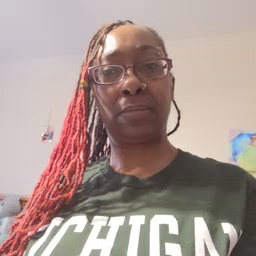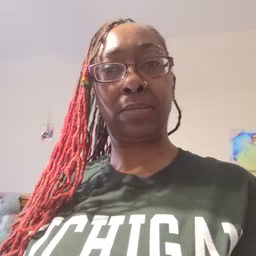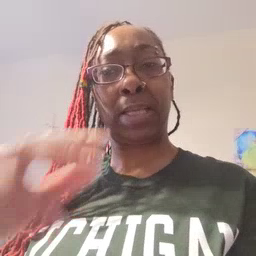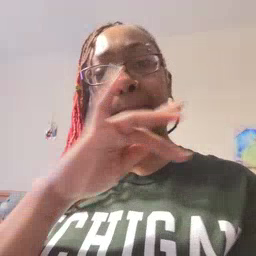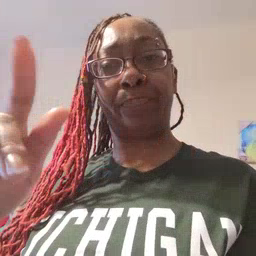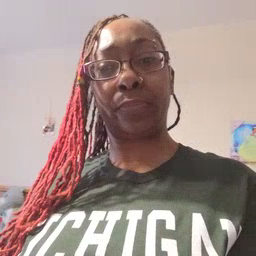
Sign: empty